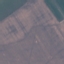
Land use / land cover class: AnnualCrop